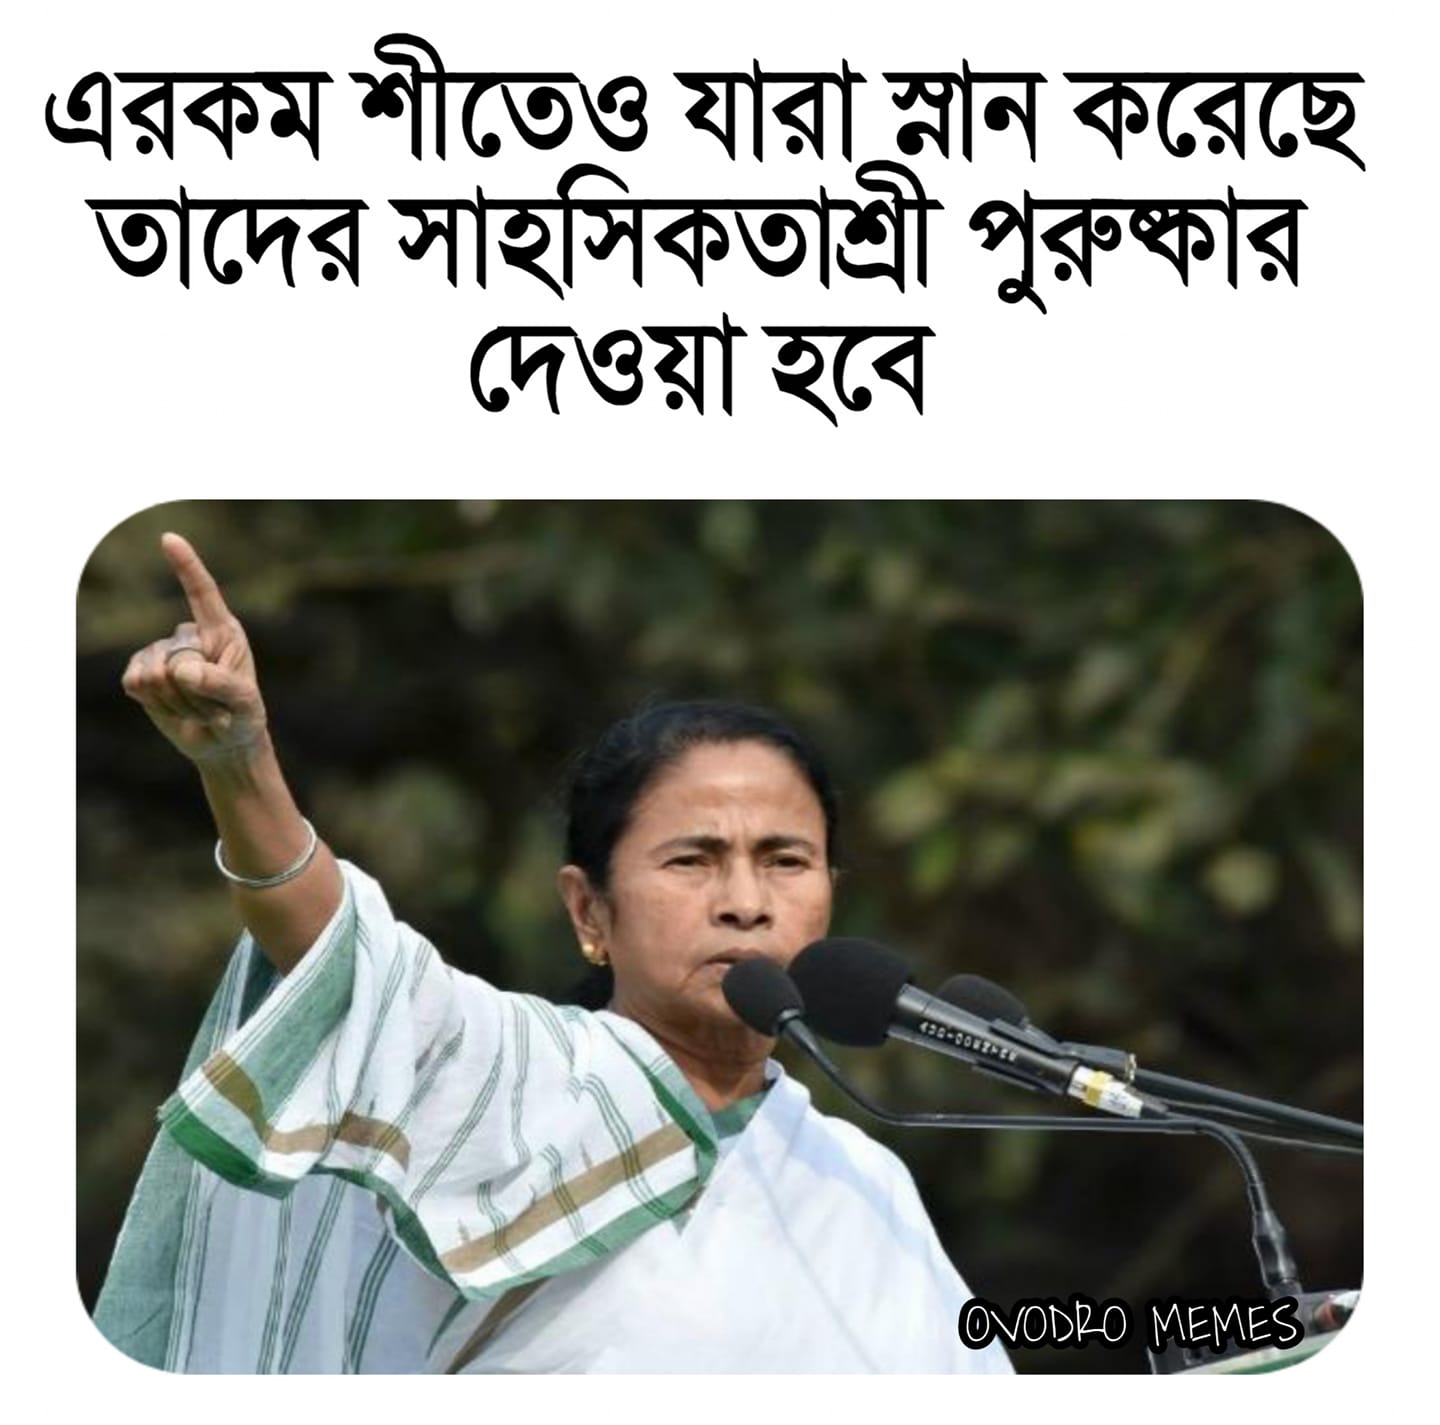
Caption: এরকম শীতেও যারা স্নান করেছে তাদের সাহসিকতাশ্রী পুরুস্কার দেওয়া হবে
Label: non-hate